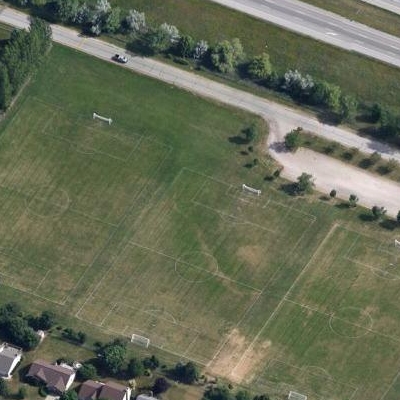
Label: Grass